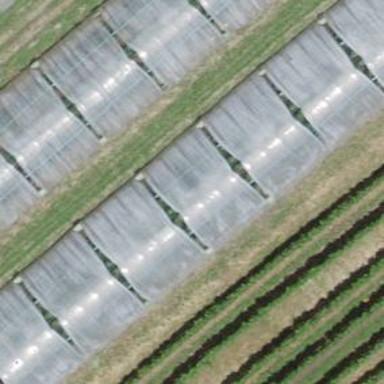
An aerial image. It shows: Greenhouse.